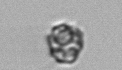
Label: coccolithophorid